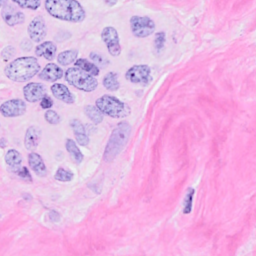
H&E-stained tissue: Breast